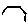
Label: hexagon